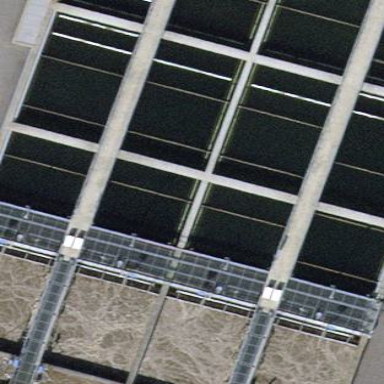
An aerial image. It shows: Body of wastewater.